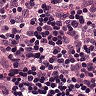
Metastatic tissue present: yes